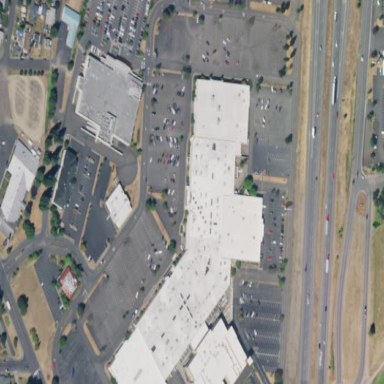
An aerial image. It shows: Retail building that is part of mall.